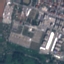
Label: Industrial